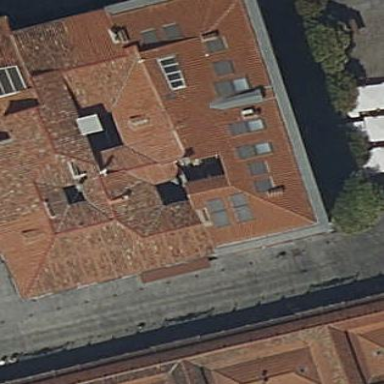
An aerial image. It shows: Building with light brown exterior and brown roof.